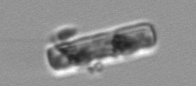
Label: Guinardia_delicatula